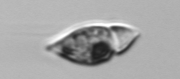
Label: Amphidinium